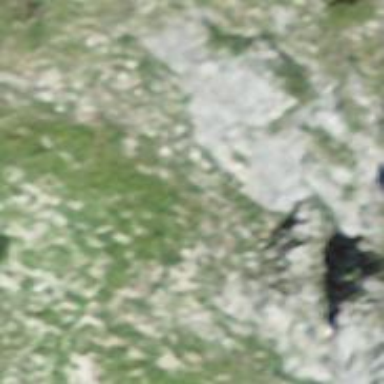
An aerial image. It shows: Cliff in nature.